Field crop: maize
Growth stage: 2
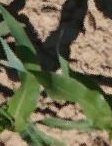
Species: maize